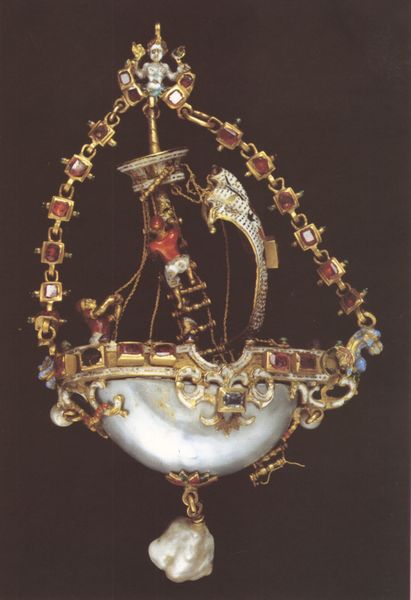
Titel: Anhänger mit Schiff des Amor
Institution: Budapest, Museum für Kunstgewerbe
Schlagwörter: weiß, lampe, männer, gold, brosche, edelsteine, perle, perlen, schiff, segel, mast, masten, leiter, verzierung, perlmutt, matrose, anhänger, matrosen, anker, kleinod, rubin, ausguck, schmuckstück, schnuckstück